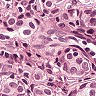
Metastatic tissue present: yes